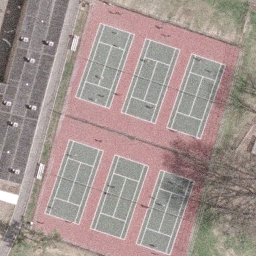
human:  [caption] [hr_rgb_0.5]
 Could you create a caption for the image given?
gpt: There are six tennis courts arranged neatly and surrounded by some plants .

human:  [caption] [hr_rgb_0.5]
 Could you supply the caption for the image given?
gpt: Six tennis courts arranged in two lines are surrounded by some plants .

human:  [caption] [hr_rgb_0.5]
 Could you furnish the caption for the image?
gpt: There are six tennis courts arranged in two lines surrounded by some plants .

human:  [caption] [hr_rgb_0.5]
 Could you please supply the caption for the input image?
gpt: Six tennis courts arranged in two lines with some plants surrounded .

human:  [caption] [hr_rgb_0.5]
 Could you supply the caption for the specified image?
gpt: There are six tennis courts arranged neatly and surrounded by some plants .